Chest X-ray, PA view. Patient: 48 years old, sex M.
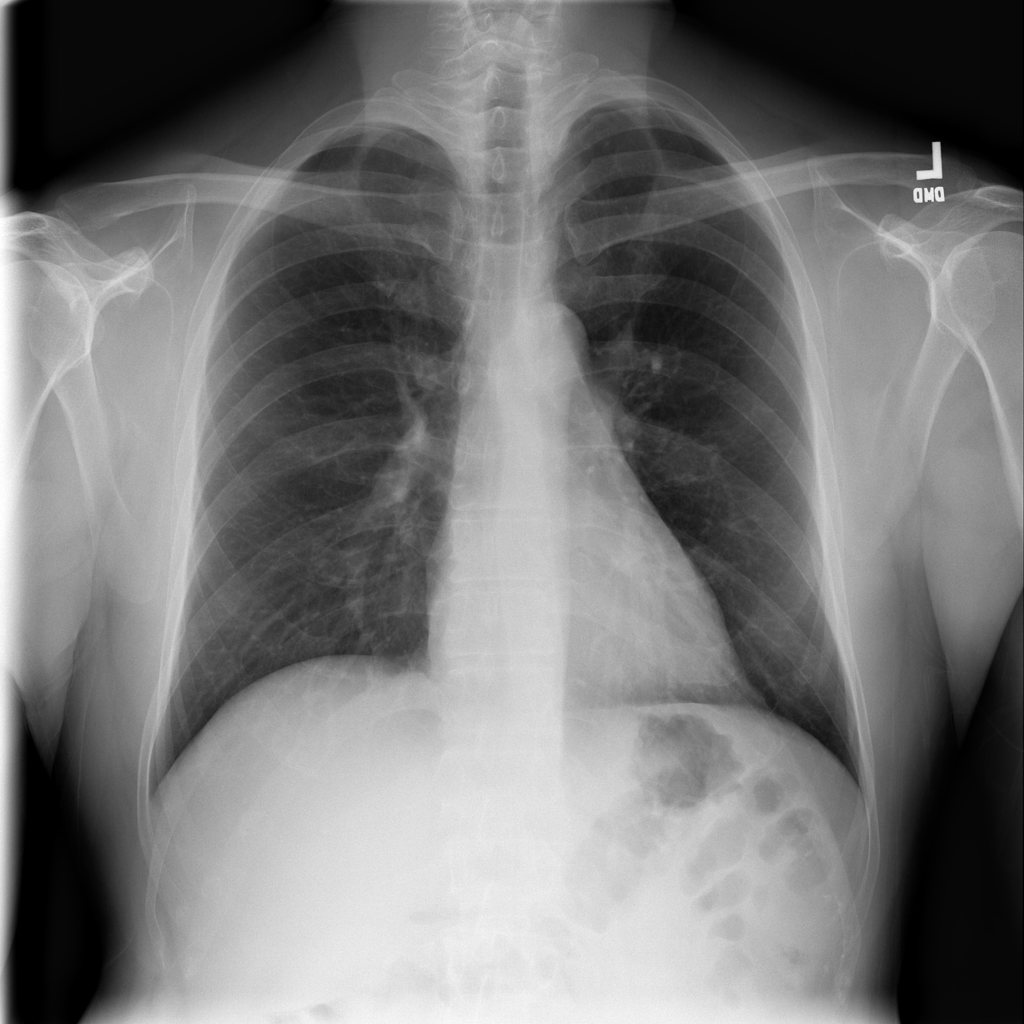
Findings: No Finding